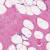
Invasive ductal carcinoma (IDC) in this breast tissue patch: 0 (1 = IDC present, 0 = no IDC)